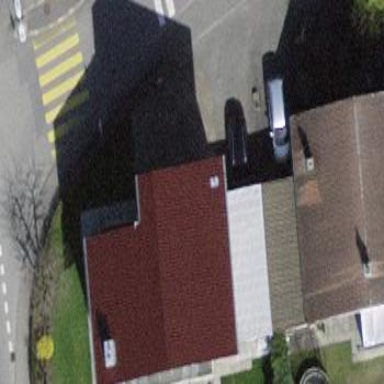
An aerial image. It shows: Building with tiled roof.